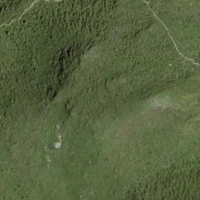
EUNIS habitat code: 26
Species observed at this site:
Geum montanum